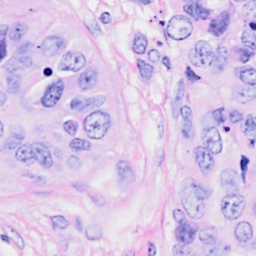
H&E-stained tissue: Breast